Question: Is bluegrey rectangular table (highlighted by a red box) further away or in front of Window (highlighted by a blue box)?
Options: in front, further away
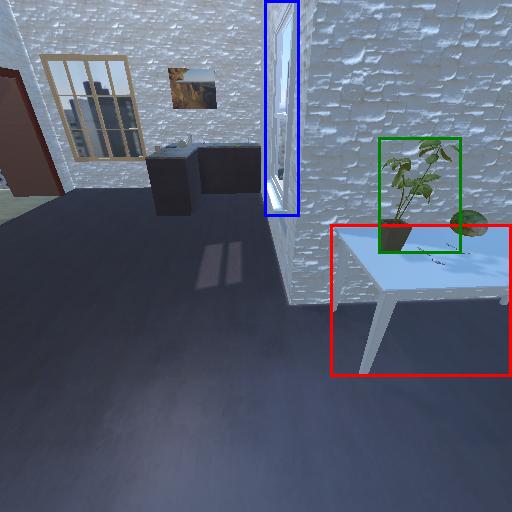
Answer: in front